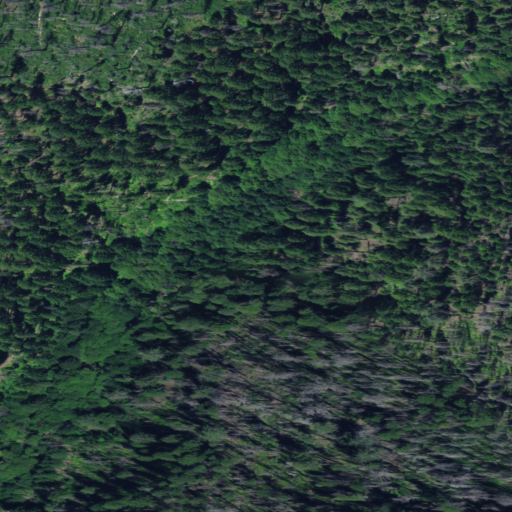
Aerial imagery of valley in California named Cliff Valley containing evergreen forest, shrub, and grassland